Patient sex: M
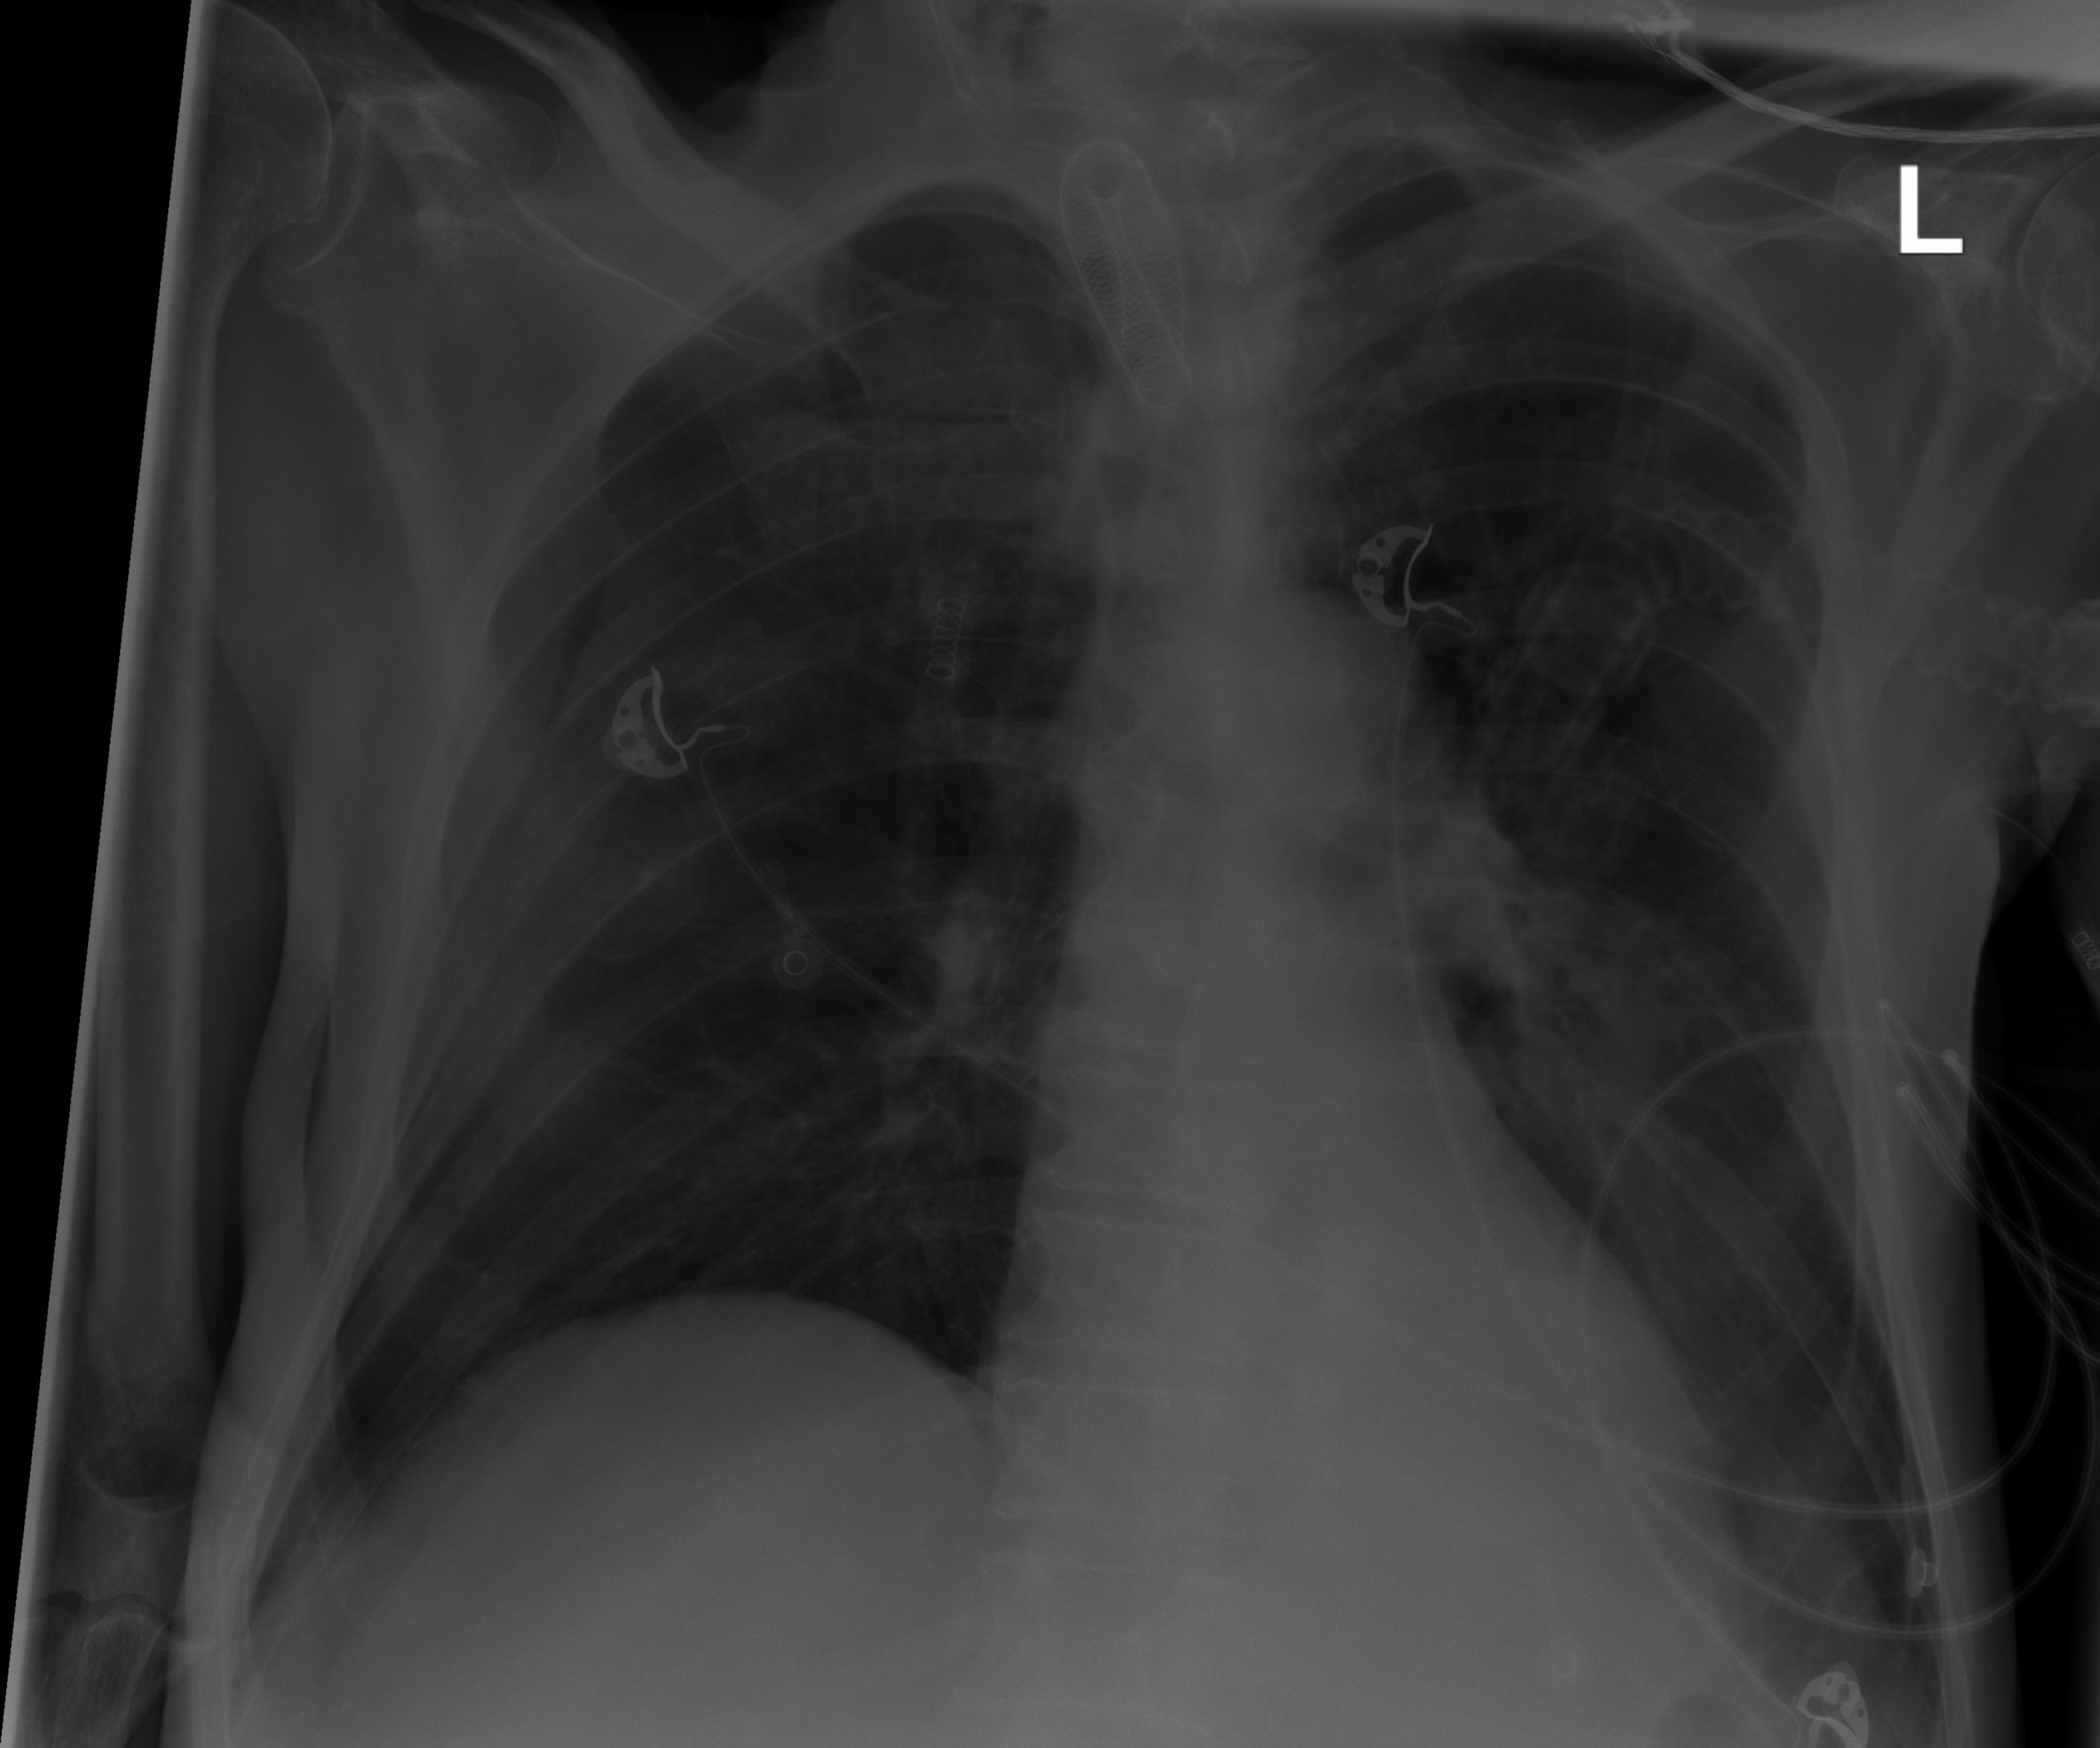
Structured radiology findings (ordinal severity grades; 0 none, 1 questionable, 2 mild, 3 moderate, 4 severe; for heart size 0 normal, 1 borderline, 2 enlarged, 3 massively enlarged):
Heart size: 0
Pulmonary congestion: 0
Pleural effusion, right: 0
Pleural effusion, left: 0
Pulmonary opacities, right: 0
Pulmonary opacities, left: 2
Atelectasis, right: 0
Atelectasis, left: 2